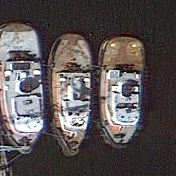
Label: civil